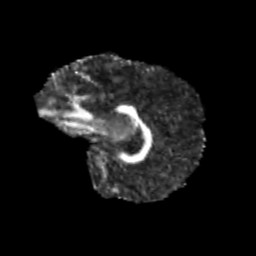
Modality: FA
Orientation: sagittal
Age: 12
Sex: male
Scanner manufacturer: siemens
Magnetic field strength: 3 T
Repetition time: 3.8 s
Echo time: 0.07 s